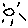
Label: sun